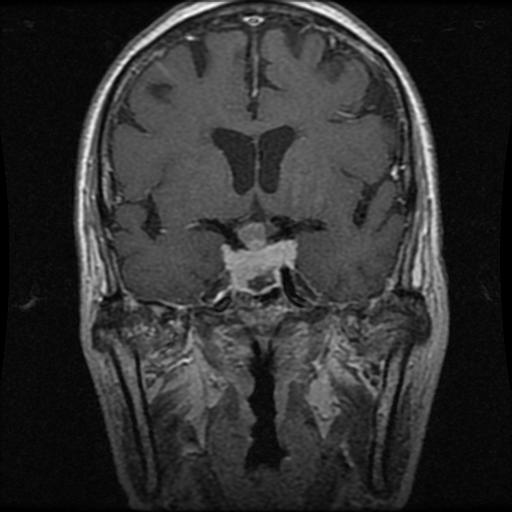
Label: pituitary